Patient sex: M
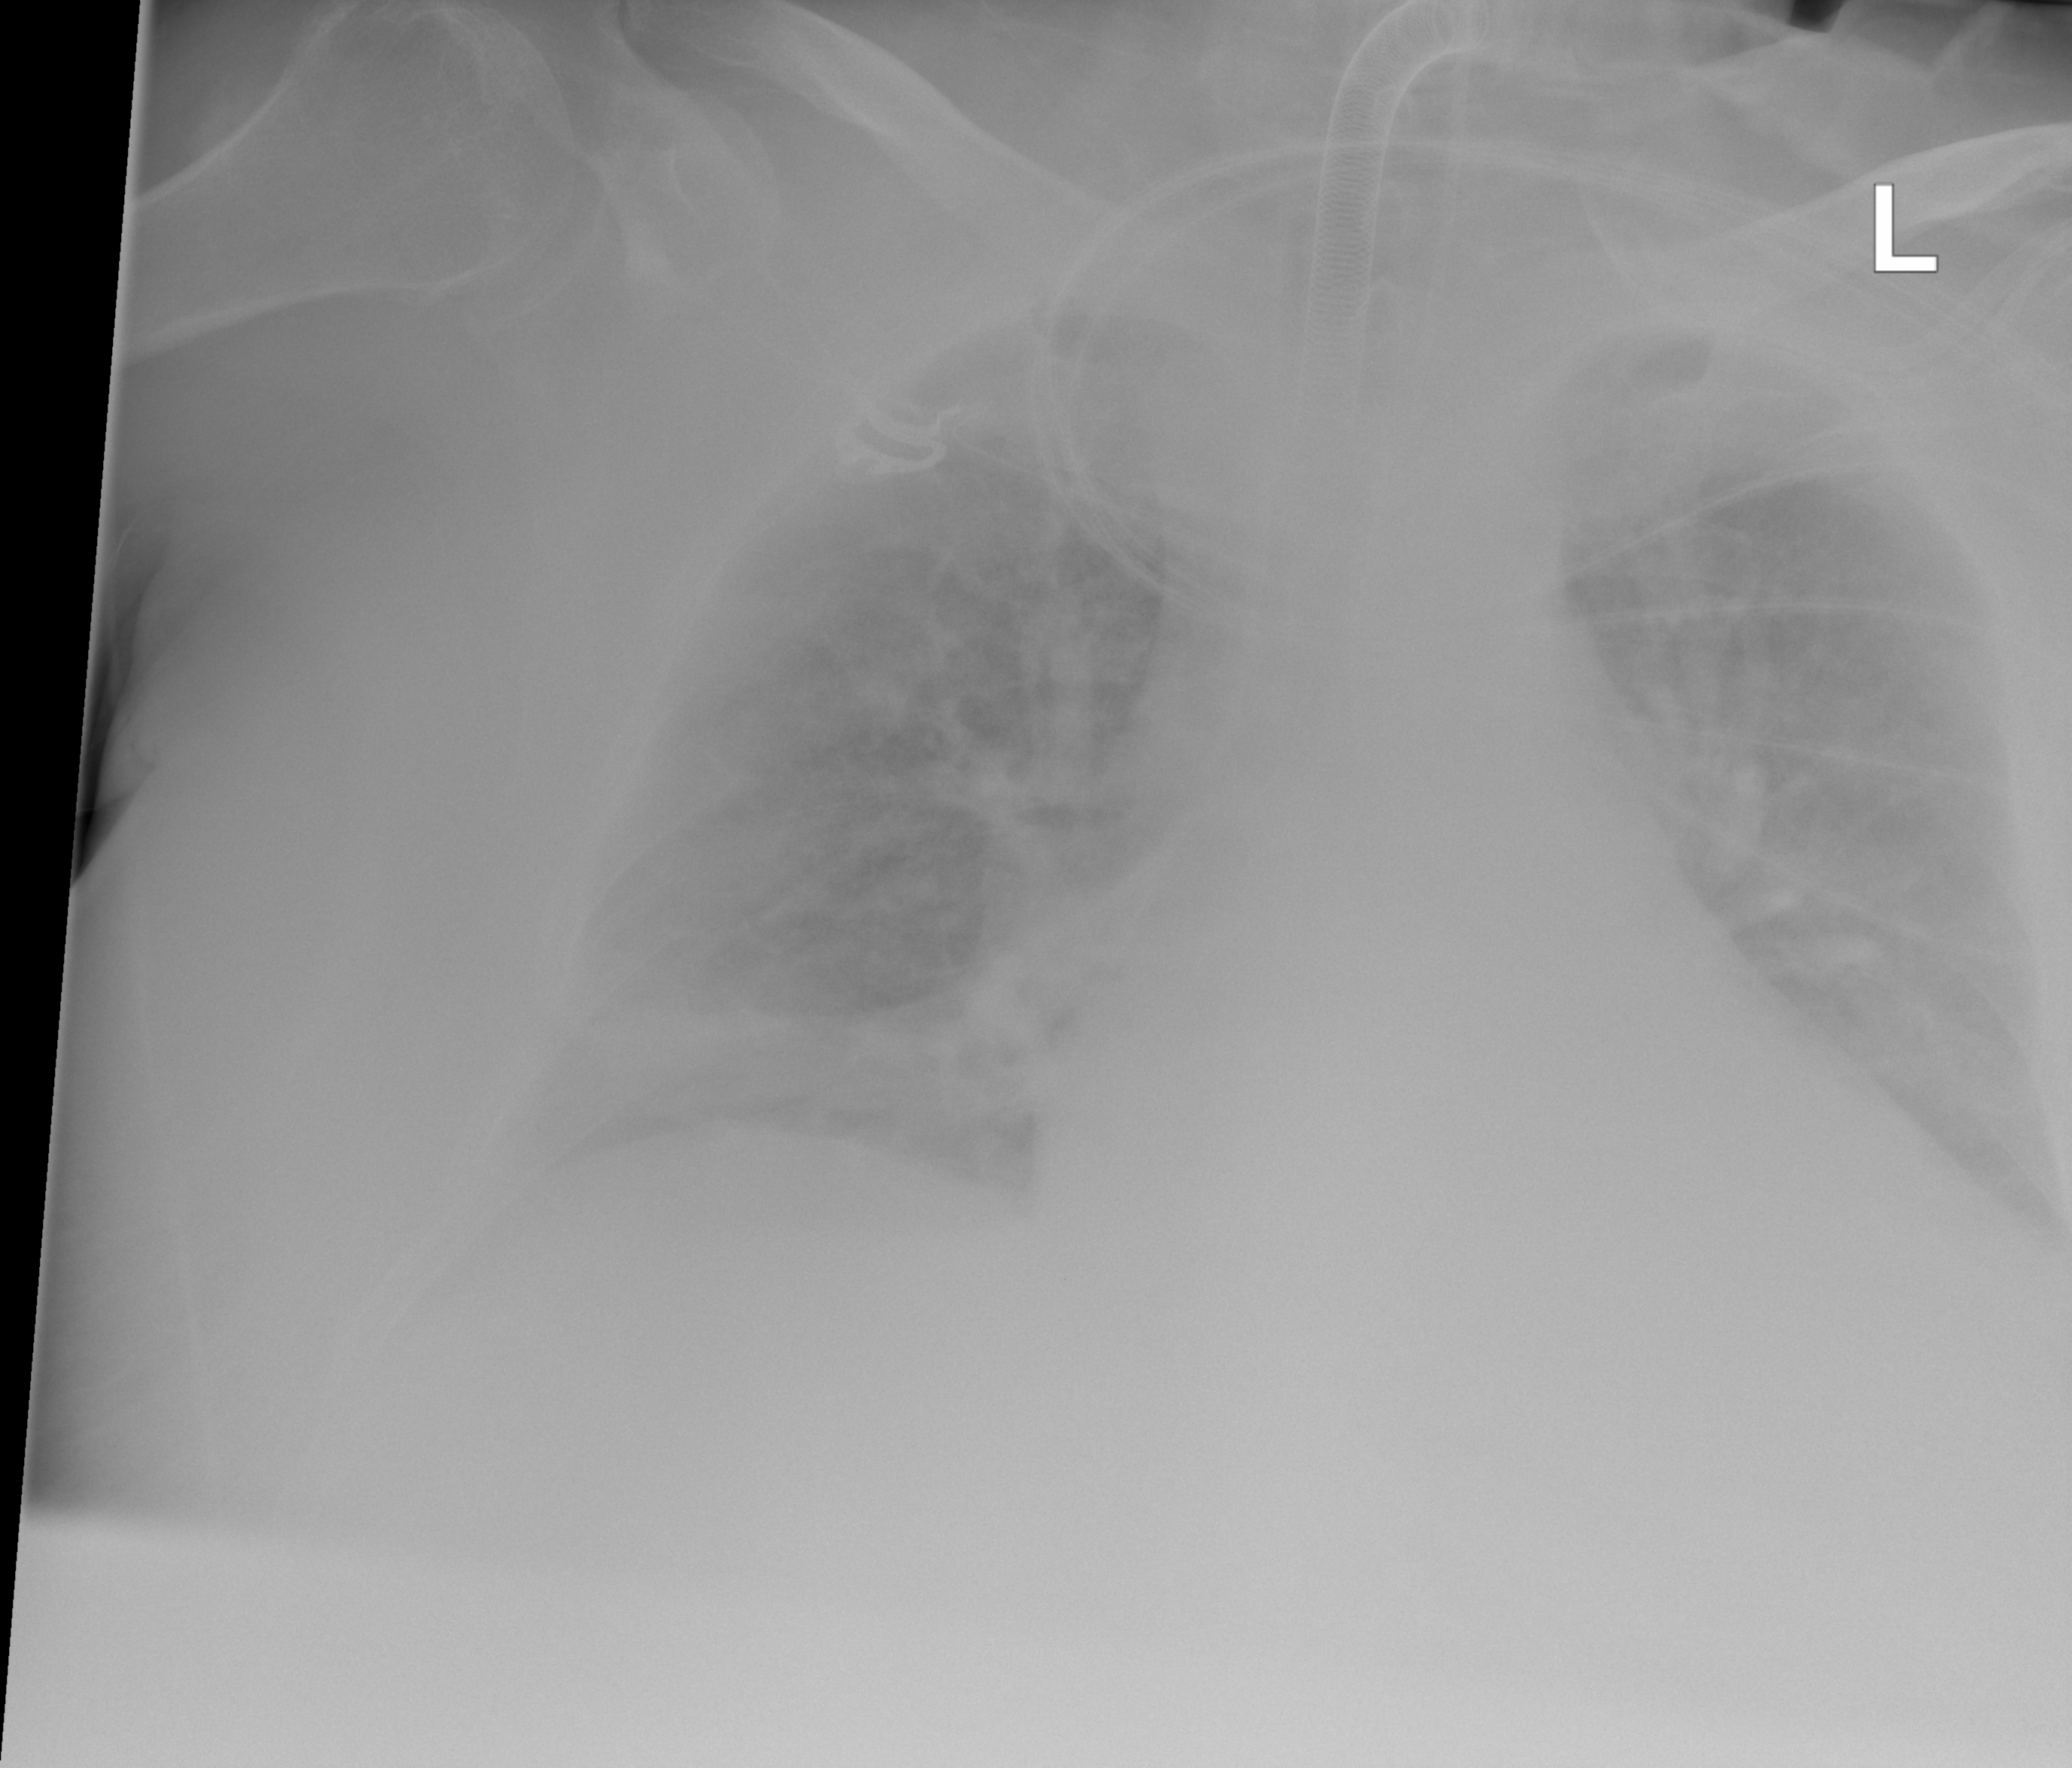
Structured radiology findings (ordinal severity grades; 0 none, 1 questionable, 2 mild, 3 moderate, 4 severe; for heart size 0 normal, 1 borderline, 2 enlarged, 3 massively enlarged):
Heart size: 2
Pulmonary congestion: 3
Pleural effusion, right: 2
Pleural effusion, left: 2
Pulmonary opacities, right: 2
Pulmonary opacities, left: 2
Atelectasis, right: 3
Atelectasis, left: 2